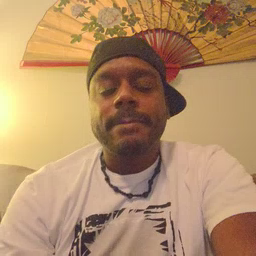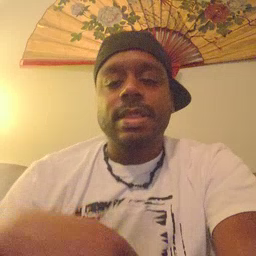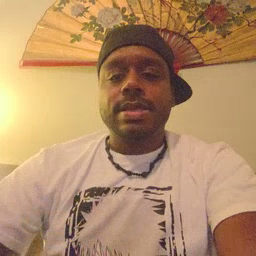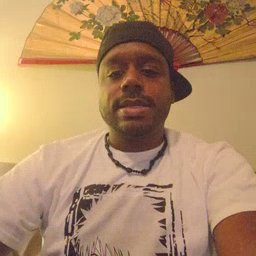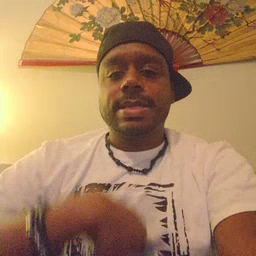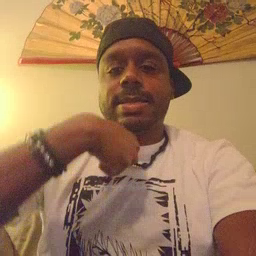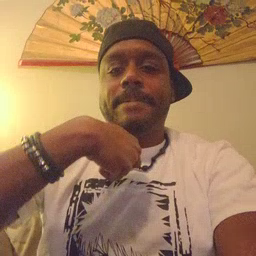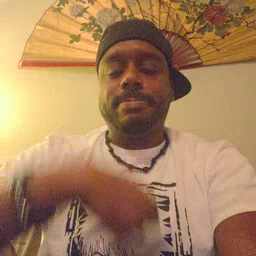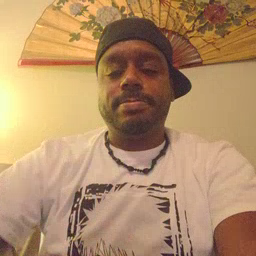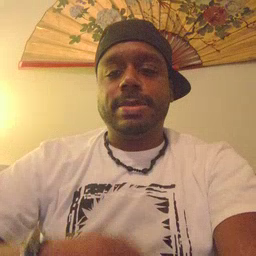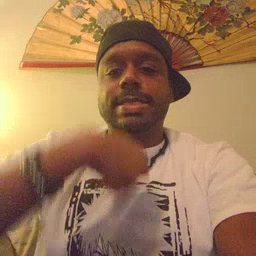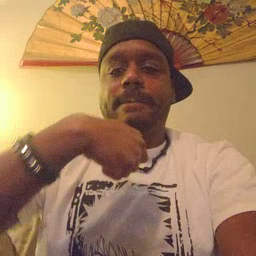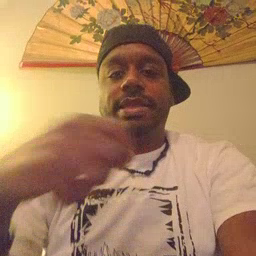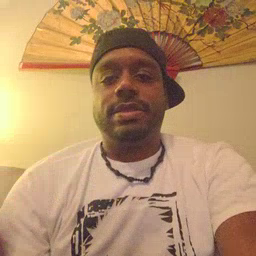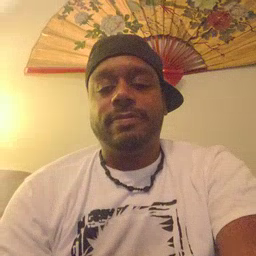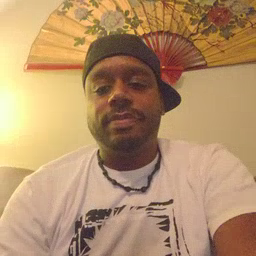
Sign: zipper